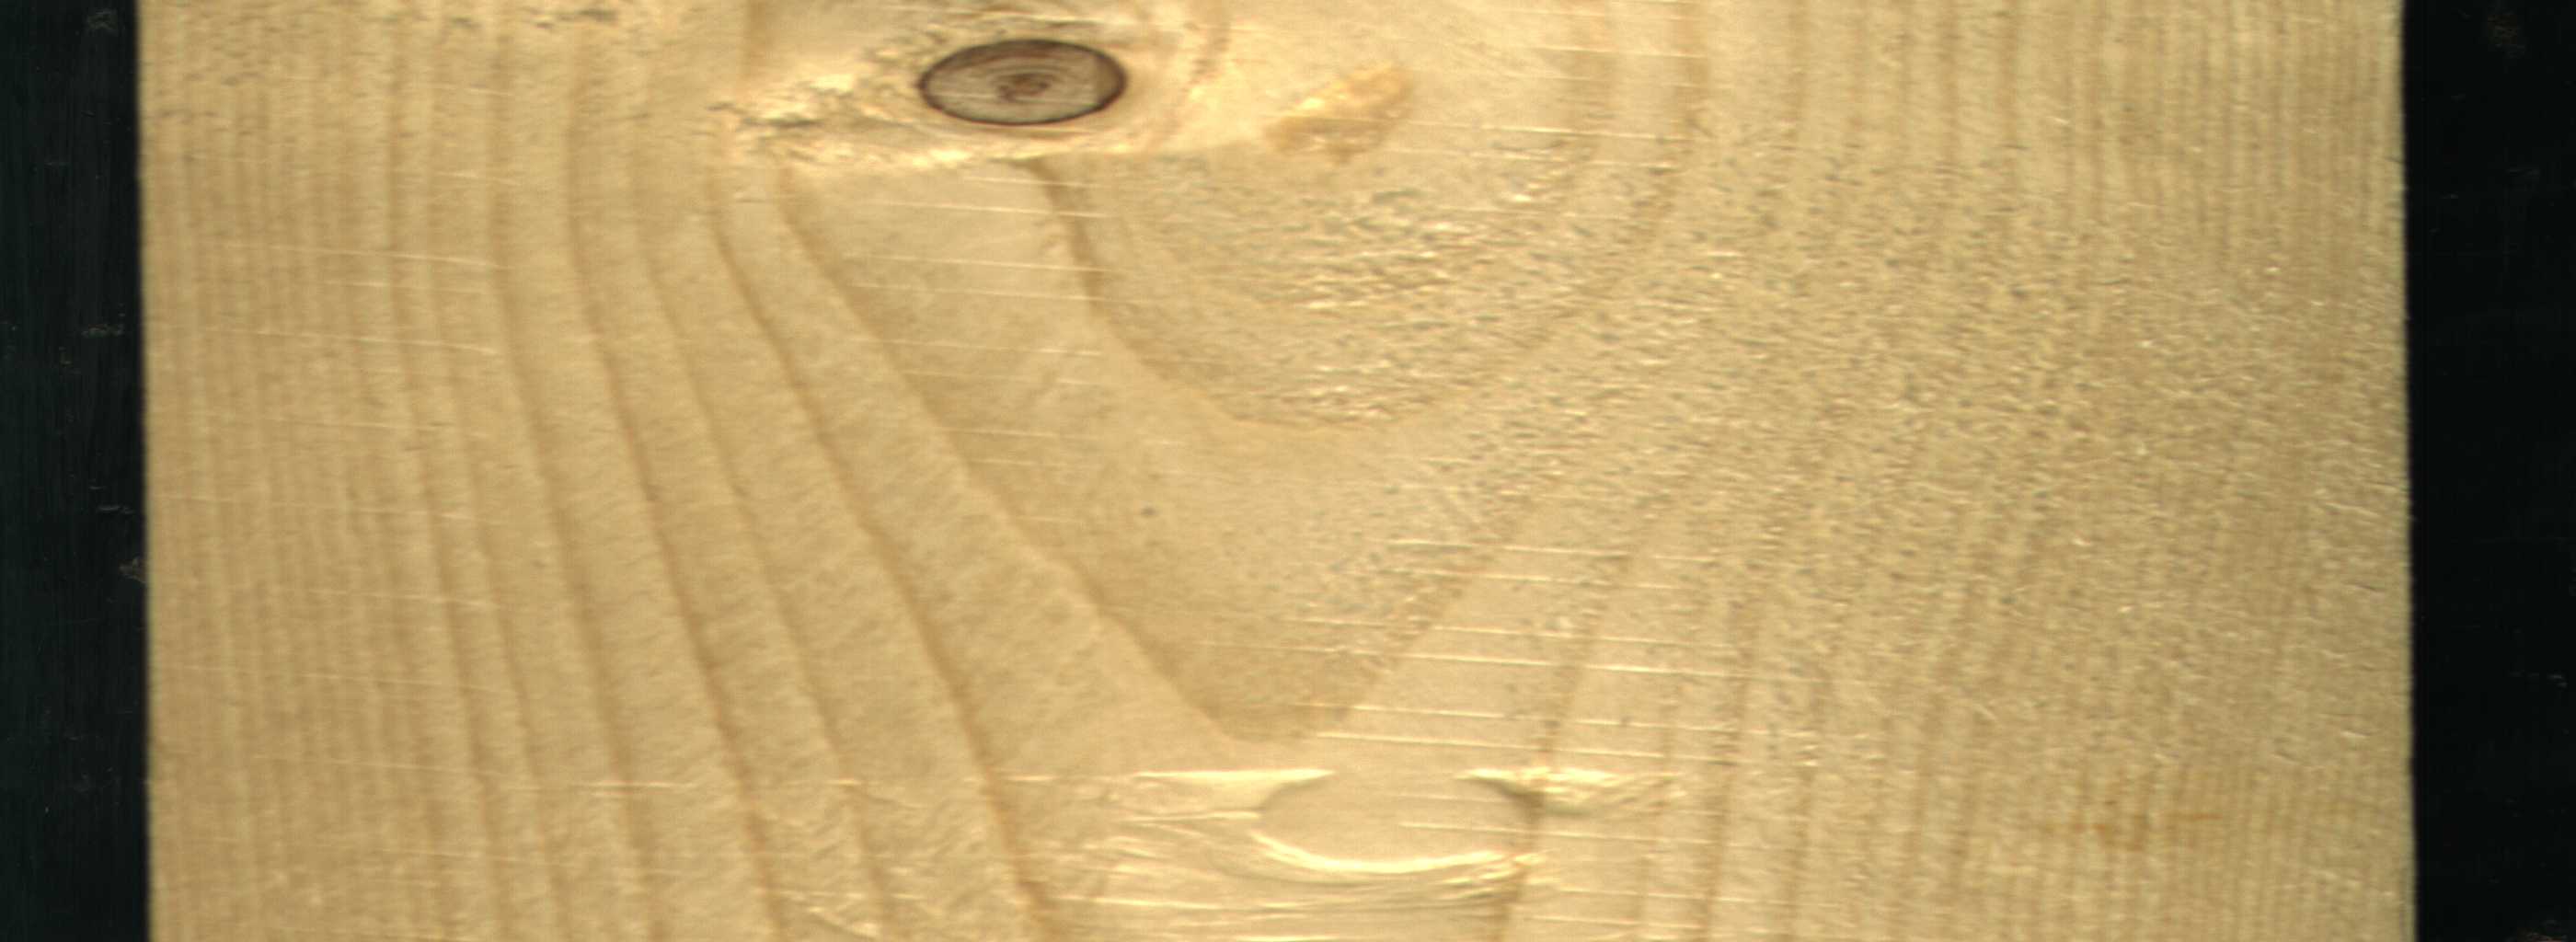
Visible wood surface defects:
Live_Knot